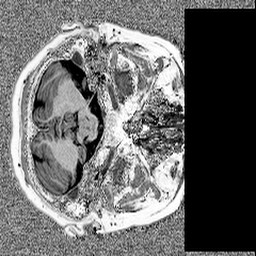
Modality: MP2RAGE
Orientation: axial
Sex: female